Field crop: maize
Growth stage: 1
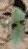
Species: datura